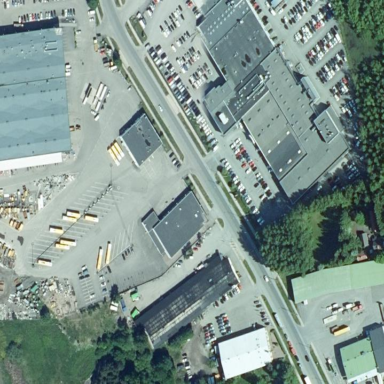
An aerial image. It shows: Car shop building.